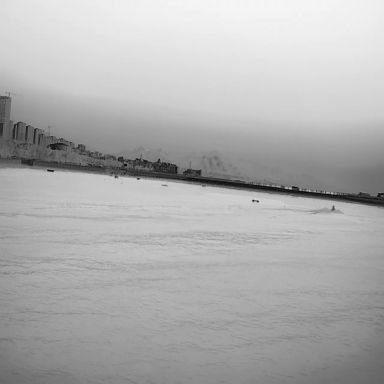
There is a canoe in the infrared image.